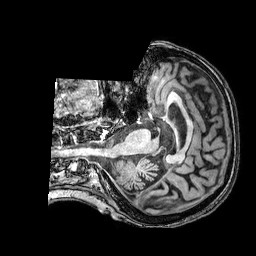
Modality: T1w
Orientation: axial
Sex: female
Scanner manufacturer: philips
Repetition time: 0.008094 s
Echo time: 0.0037 s